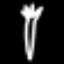
Label: fork